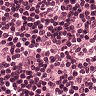
Metastatic tissue present: no